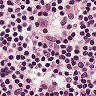
Metastatic tissue present: no